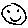
Label: smiley face